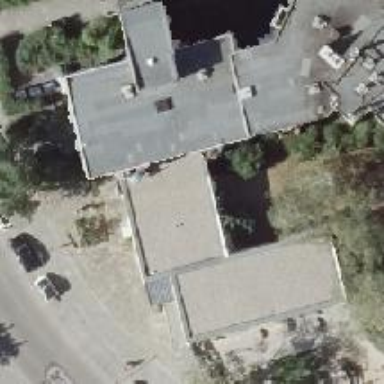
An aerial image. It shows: Kindergarten building.